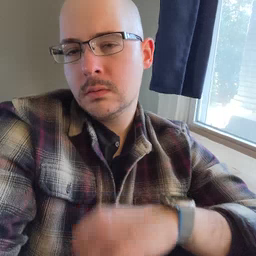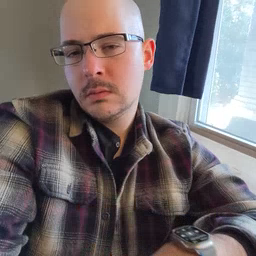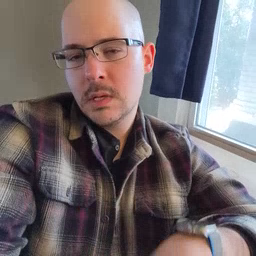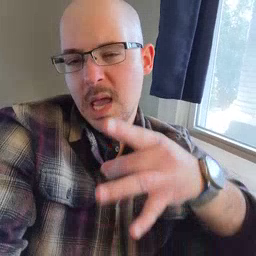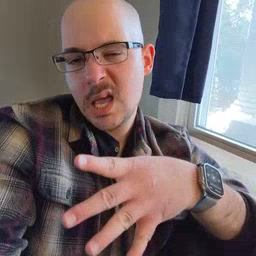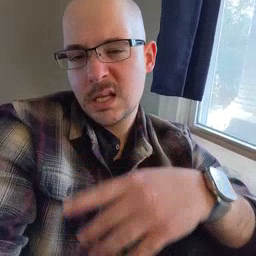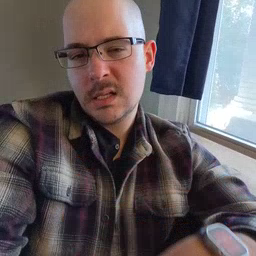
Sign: hate